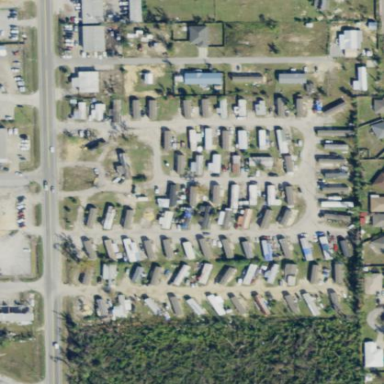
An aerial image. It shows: Residential area known as trailer park.